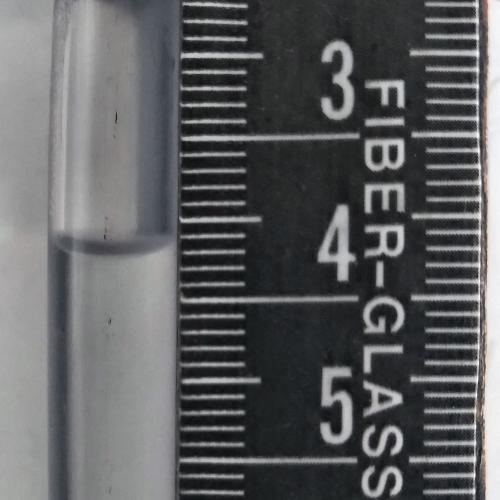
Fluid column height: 4.2 cm